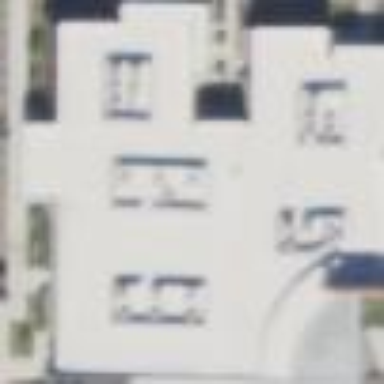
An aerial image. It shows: Hospital building.